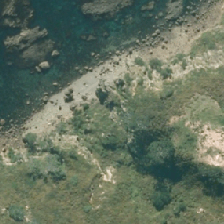
Land cover: broadleaved_indigenous_hardwood